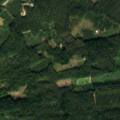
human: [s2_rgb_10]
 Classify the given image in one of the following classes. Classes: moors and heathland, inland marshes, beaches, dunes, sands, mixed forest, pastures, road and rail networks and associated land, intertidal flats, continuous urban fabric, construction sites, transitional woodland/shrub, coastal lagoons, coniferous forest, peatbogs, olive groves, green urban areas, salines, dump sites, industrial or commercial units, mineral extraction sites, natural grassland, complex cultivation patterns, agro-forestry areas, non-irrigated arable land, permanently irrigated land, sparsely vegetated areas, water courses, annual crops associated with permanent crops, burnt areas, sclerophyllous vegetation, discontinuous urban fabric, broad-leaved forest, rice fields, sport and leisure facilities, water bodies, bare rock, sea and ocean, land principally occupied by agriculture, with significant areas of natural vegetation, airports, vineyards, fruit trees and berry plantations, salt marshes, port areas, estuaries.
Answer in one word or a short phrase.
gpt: coniferous forest